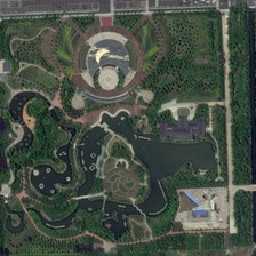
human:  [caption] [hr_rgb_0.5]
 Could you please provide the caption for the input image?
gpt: It is grey, dark grey and brown squares, blue green lakes, grey roads and green trees and meadows.

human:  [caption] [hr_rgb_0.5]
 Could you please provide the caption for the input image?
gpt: It's a dark brown square with green lakes, blue roads, green trees and grass.

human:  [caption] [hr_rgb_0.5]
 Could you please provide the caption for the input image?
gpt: It is a square of gray, dark grey and brown, with blue-green lakes, grey roads and green trees and grass.

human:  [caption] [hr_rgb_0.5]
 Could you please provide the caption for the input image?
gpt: is a grey, dark gray and brown square, blu e-green lake, grey street and green trees and lawn.

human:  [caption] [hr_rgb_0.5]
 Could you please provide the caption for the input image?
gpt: It's a dark brown square, green lakes, blue roads, green trees and grass.